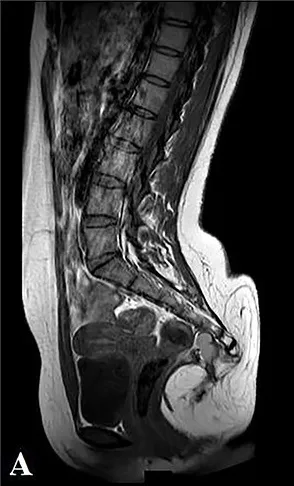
Selected sagittal MRI images (T1-sequence) without.
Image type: radiology (mri)